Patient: sex F, age 40
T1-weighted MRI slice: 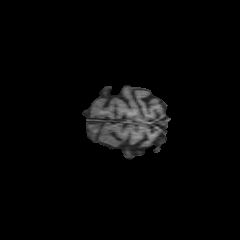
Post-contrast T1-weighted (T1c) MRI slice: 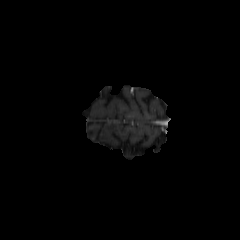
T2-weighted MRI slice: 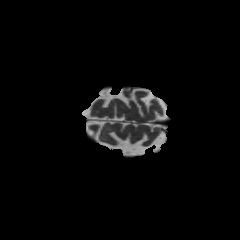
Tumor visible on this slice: yes
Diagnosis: Astrocytoma, IDH-mutant
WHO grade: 2